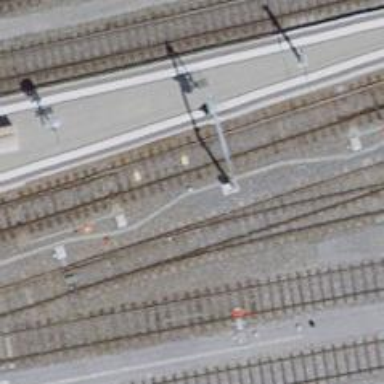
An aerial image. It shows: Railway signal.